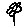
Label: flower